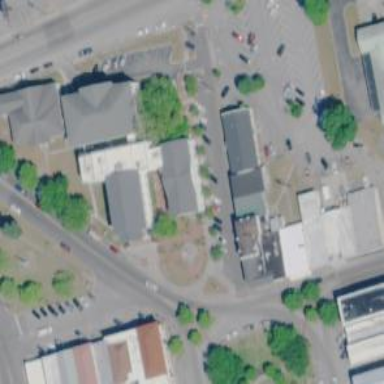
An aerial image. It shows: Courthouse building.